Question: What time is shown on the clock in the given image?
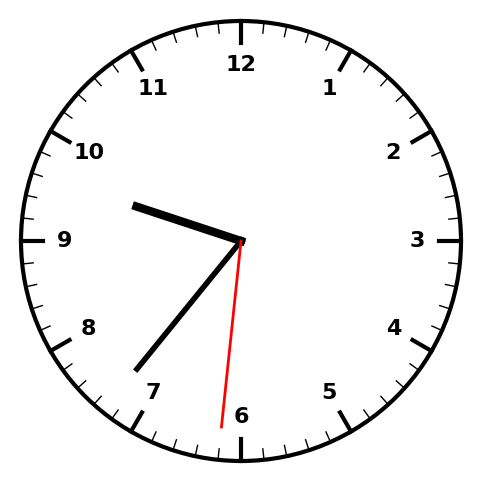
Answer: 09:36:31